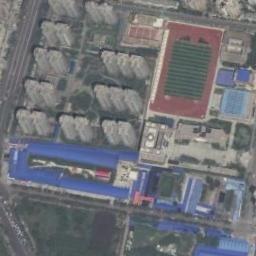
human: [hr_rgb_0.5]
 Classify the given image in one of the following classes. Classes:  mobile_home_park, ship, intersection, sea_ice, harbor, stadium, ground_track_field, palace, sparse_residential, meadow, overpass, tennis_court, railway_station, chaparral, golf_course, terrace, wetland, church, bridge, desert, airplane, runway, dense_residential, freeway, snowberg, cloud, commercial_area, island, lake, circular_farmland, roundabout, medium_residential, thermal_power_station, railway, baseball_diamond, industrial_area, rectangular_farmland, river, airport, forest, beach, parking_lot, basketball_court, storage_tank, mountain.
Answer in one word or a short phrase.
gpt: ground_track_field